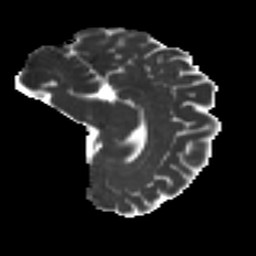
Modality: MD
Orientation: sagittal
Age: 34
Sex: female
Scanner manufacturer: ge
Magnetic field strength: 3 T
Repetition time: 7.8 s
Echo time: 0.0606 s